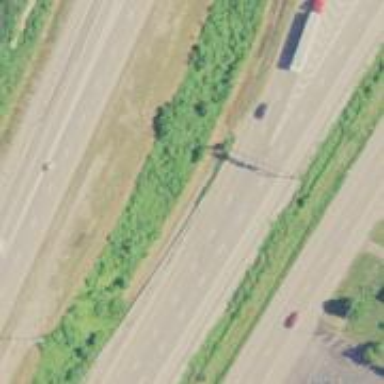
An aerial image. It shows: Motorway junction.